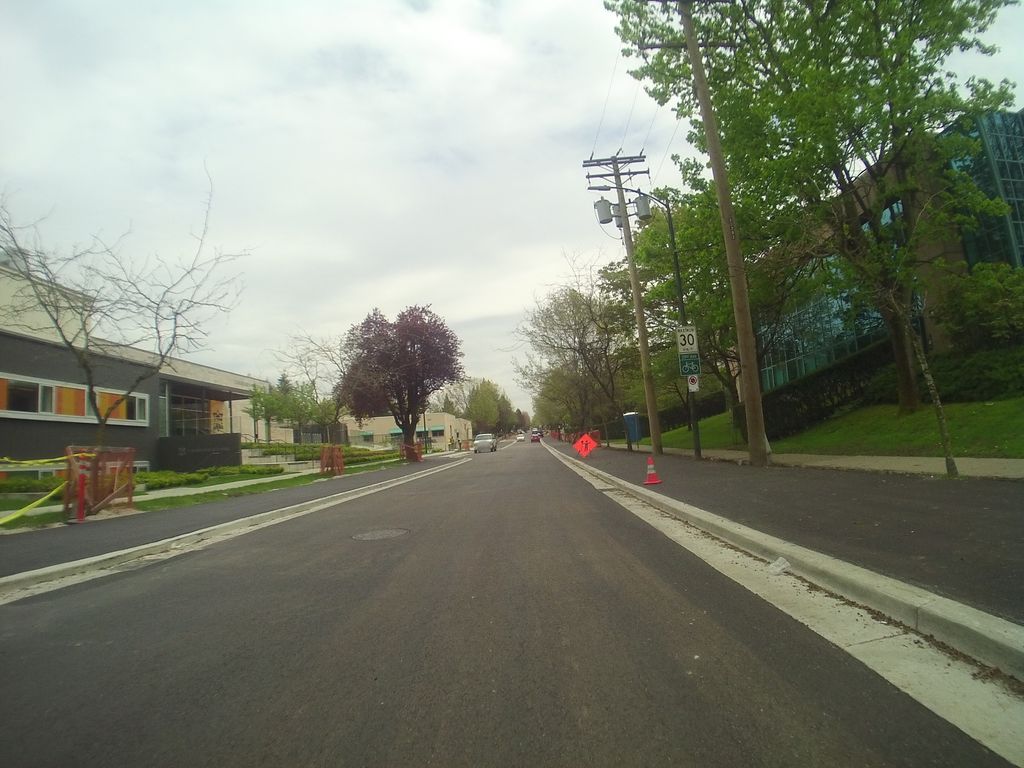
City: vancouver